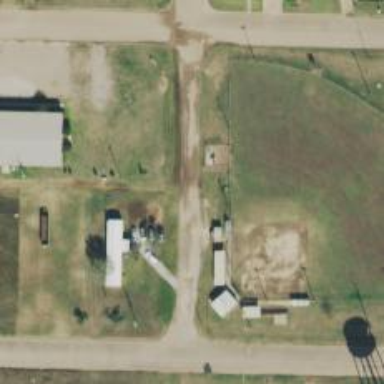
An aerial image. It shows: Alley classified as service road.